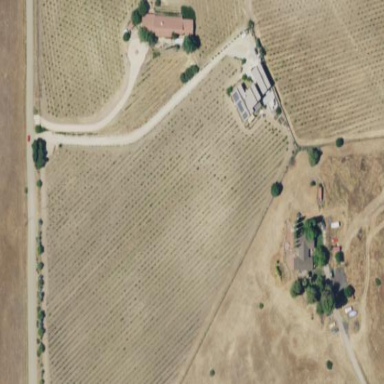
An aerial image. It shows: Vineyard where grapes are grown.